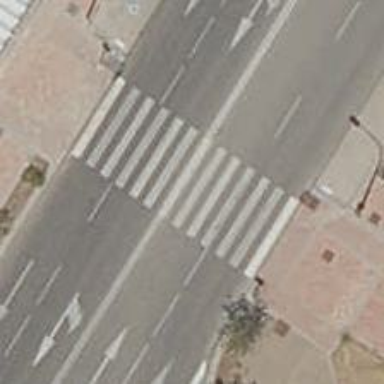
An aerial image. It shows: Marked crossing on the road.